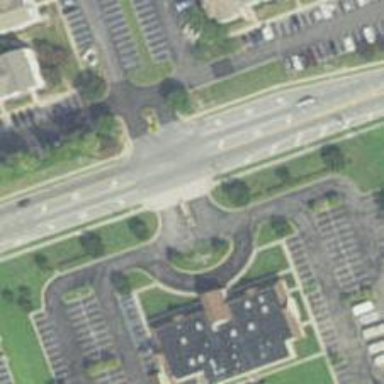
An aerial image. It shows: Unmarked crossing on the road.